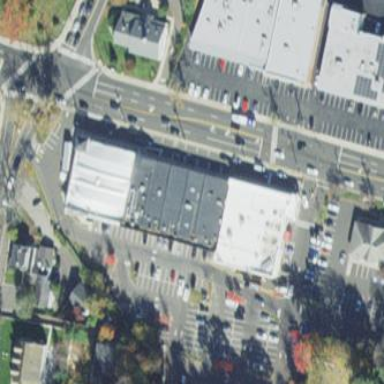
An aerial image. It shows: Part of building is shown in the image.